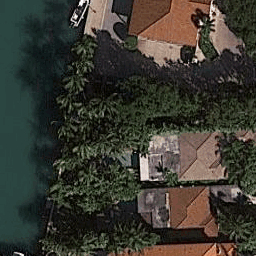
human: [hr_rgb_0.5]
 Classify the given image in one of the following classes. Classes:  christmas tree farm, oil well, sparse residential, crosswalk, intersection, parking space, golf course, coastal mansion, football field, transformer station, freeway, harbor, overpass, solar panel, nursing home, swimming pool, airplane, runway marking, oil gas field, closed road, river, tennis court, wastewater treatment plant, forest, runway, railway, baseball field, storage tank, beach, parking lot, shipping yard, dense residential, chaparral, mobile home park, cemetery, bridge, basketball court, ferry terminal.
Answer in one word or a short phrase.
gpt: coastal mansion